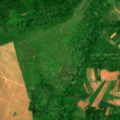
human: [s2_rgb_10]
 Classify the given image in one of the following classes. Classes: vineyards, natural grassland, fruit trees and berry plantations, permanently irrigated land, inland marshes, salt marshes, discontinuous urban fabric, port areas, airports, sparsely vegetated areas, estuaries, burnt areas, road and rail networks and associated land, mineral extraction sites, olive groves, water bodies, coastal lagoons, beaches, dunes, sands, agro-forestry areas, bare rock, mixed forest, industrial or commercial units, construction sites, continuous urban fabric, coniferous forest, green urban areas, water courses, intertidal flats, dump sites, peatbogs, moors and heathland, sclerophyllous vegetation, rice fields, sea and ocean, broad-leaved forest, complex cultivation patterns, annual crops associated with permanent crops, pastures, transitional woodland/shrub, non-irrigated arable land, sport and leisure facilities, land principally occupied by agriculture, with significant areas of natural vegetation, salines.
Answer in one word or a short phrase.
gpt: vineyards, complex cultivation patterns, land principally occupied by agriculture, with significant areas of natural vegetation, broad-leaved forest, transitional woodland/shrub